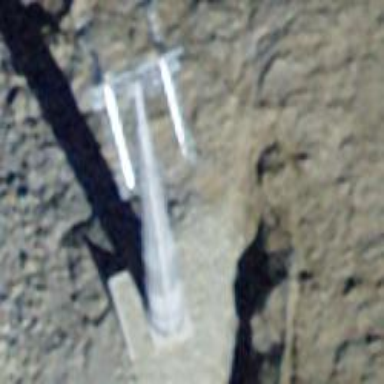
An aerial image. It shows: Pylon for aerialway.